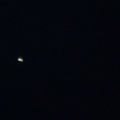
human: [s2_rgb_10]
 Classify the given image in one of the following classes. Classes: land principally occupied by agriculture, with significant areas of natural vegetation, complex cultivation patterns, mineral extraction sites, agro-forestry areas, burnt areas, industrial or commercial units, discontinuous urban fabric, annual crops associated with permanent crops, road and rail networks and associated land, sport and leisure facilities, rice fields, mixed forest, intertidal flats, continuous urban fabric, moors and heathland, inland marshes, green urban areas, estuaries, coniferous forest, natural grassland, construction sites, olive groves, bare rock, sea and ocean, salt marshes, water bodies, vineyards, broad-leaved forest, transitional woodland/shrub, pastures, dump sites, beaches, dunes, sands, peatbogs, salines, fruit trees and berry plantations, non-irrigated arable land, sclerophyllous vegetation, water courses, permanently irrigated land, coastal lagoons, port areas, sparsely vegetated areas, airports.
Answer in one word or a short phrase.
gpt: water bodies